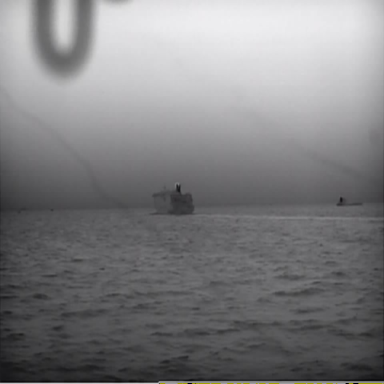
There is a container_ship in the infrared image.